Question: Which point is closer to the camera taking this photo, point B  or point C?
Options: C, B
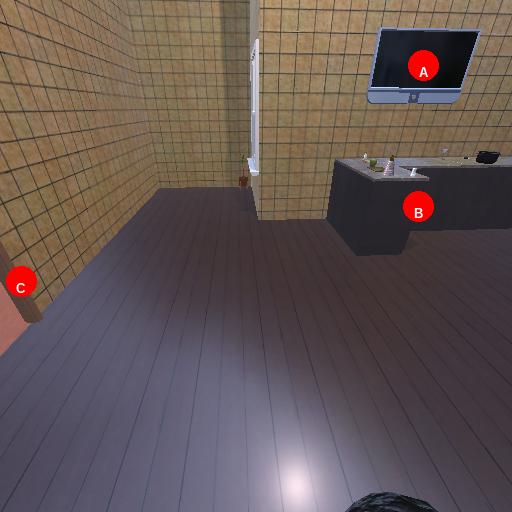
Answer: C